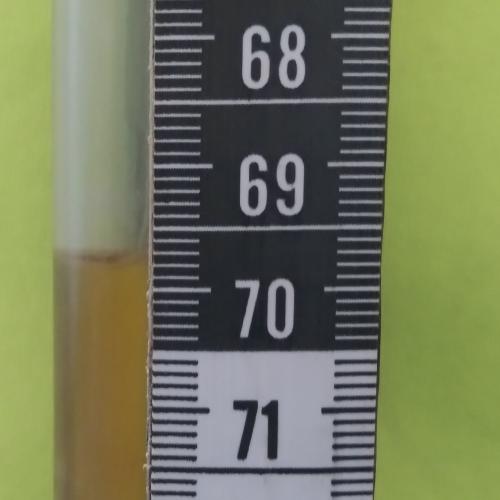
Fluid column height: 69.7 cm